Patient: sex M, age 70
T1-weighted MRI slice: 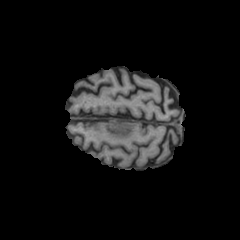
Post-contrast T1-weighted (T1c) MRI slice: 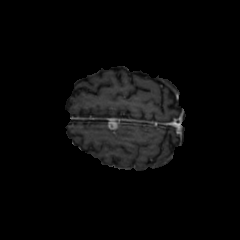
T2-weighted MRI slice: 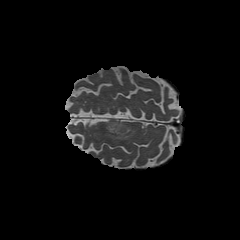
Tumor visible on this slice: yes
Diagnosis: Glioblastoma, IDH-wildtype
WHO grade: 4